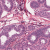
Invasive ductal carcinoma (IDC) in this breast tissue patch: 0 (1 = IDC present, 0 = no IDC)